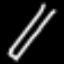
Label: pencil